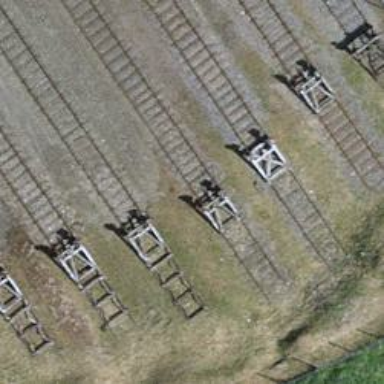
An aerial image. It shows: Railway buffer stop.